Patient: sex M, age 75
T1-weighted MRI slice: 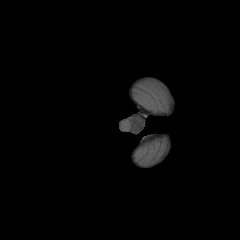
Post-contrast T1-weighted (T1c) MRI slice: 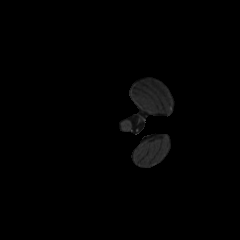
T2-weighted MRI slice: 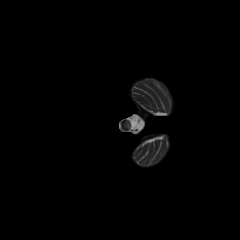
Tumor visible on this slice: no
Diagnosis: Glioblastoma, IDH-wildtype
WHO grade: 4